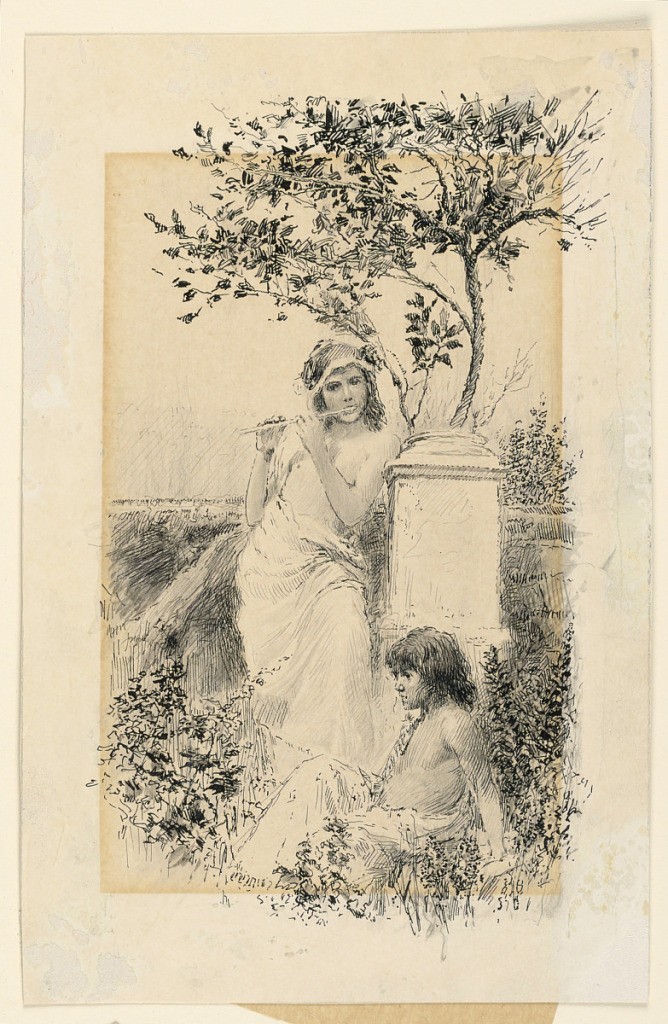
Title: Two Figures
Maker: August-Florian Jaccaci, American, 1856–1930
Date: ca. 1900
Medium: Pen and ink, with graphite, on illustration board
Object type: Drawing
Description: Figures of two boys: one stands, center, leaning against a pedestal, blowing the flute; the other is seated on the ground, before him, facing left in profile.